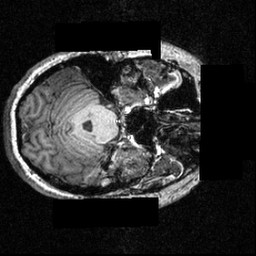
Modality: T1w
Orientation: axial
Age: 28
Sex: male
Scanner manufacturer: siemens
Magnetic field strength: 3.951 T
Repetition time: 1.5 s
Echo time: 0.00335 s